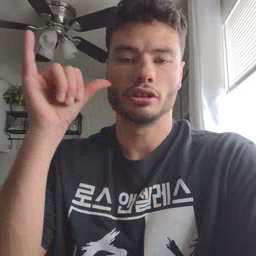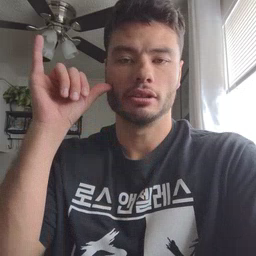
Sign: yesterday